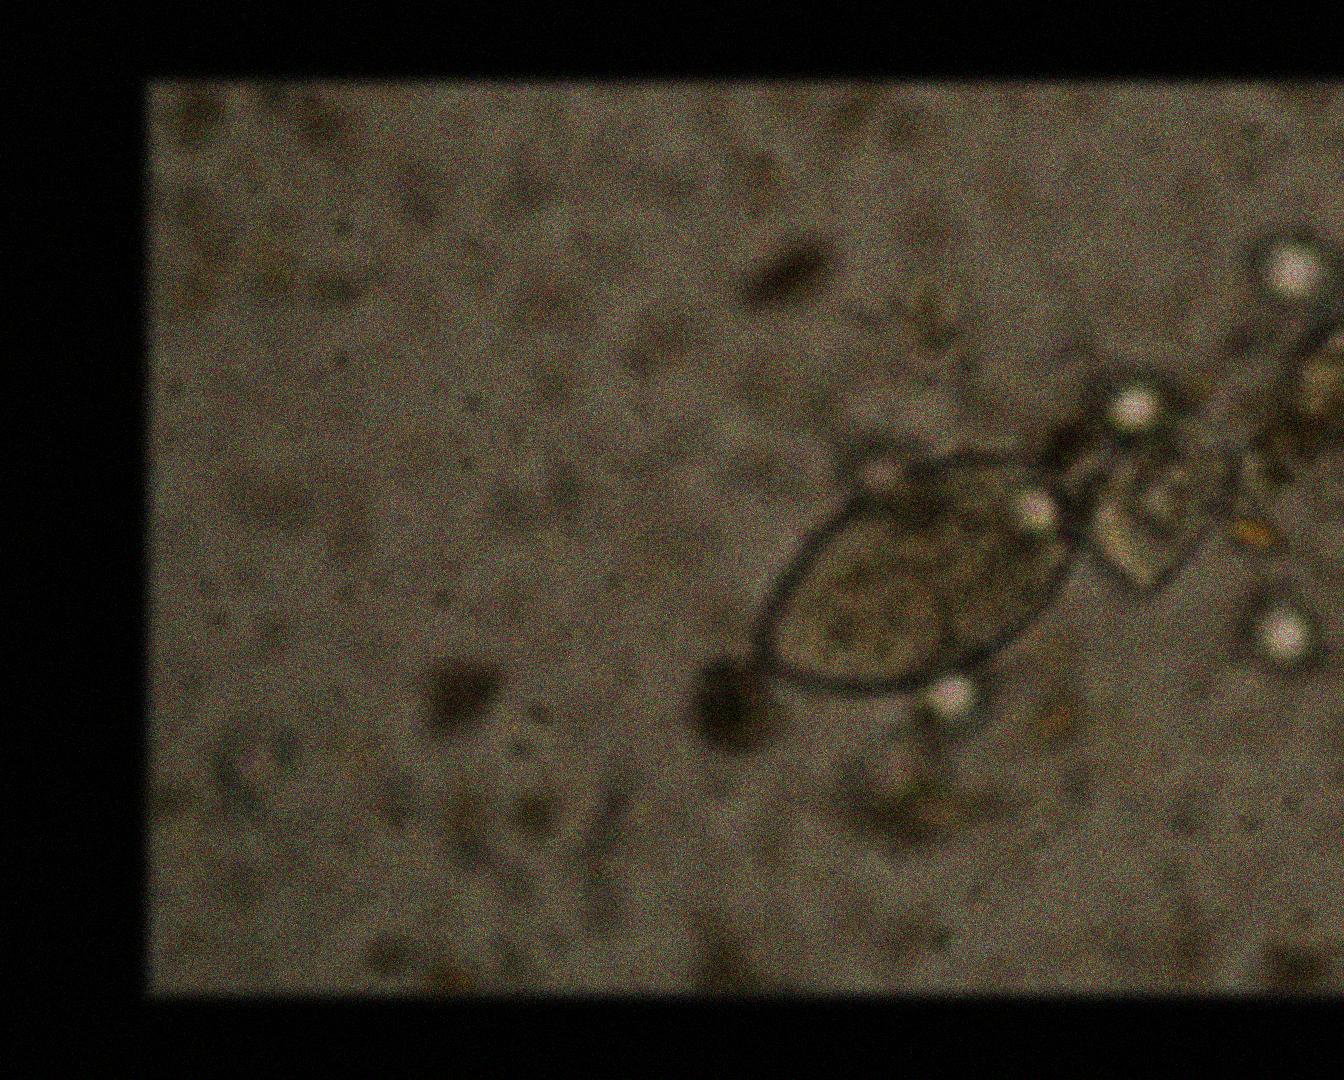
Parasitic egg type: Fasciolopsis buski